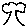
Label: tree